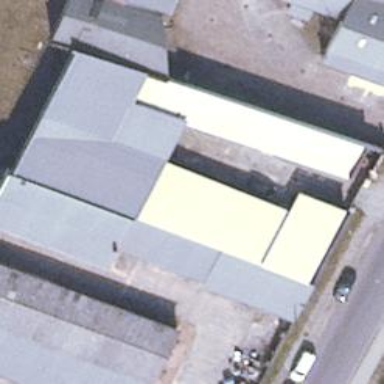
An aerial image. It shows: Industrial building.